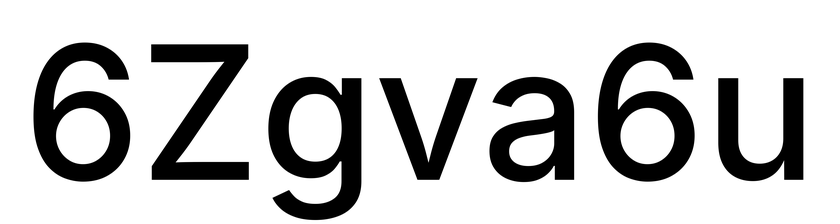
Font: Inter_Medium